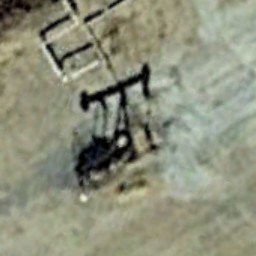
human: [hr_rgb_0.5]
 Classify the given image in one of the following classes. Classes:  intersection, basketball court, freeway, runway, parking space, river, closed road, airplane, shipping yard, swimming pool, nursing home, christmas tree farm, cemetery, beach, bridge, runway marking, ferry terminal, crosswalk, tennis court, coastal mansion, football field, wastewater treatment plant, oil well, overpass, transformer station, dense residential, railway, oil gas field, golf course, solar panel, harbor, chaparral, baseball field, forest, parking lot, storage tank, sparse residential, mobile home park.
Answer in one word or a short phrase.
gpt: oil well